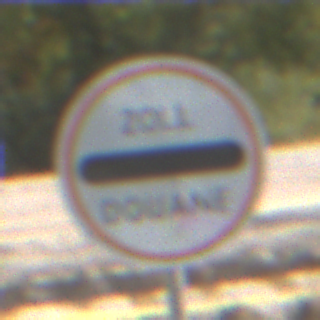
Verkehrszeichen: Zollstelle
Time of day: Midday
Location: Outdoor (Nature)
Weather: Clear
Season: Summer
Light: Natural